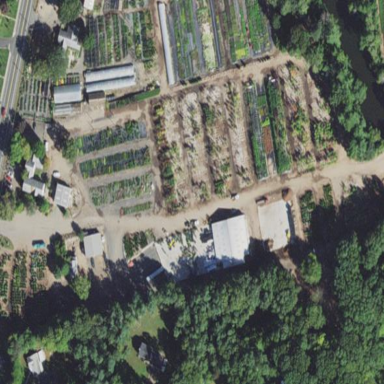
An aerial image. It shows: Garden center.